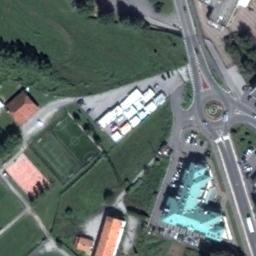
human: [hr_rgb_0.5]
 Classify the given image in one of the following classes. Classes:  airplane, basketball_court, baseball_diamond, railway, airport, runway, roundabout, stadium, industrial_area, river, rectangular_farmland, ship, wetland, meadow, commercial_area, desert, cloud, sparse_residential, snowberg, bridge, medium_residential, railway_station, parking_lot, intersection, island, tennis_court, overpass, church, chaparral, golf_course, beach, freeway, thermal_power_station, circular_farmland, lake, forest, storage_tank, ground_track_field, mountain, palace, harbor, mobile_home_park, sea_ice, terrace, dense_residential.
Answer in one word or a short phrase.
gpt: roundabout